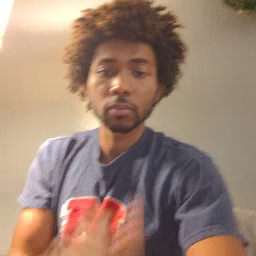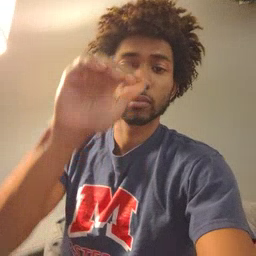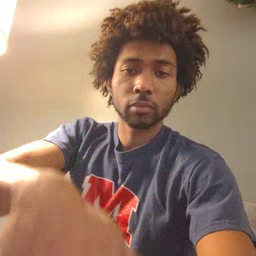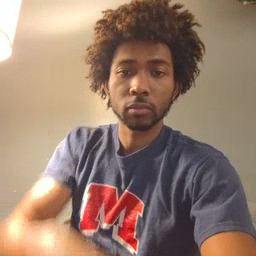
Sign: night